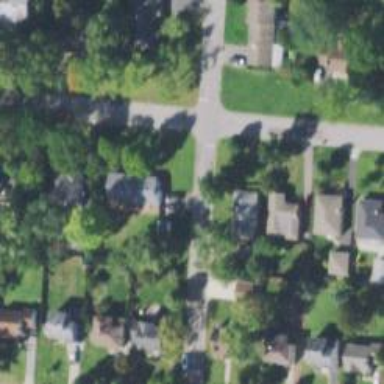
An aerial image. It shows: Residential driveway used as service road.